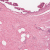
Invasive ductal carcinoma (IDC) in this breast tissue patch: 0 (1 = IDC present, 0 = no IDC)